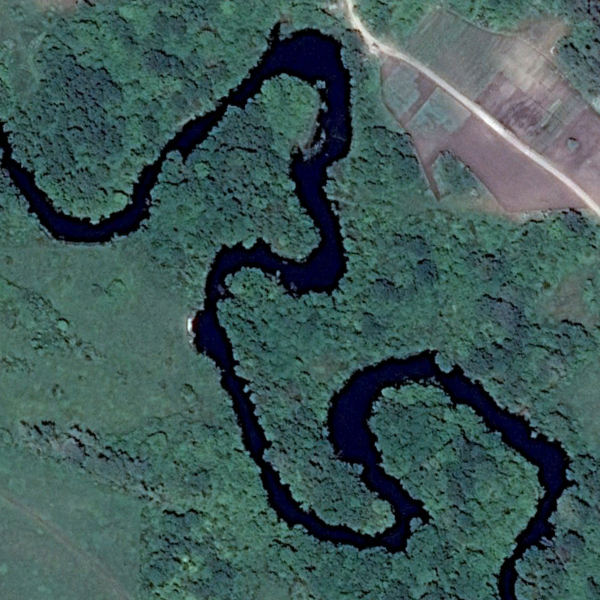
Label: River